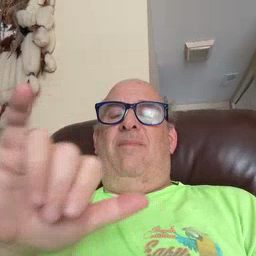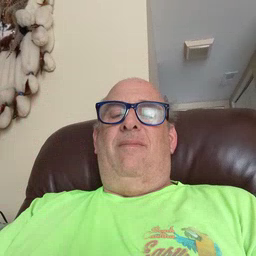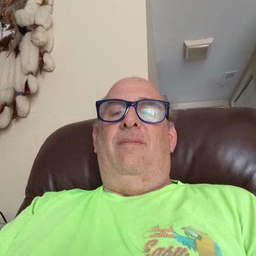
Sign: same